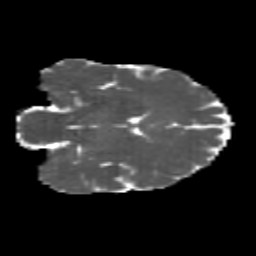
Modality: MD
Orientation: coronal
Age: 39
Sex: female
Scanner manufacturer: siemens
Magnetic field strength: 3 T
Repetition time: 1.8 s
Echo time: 0.07 s